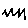
Label: zigzag